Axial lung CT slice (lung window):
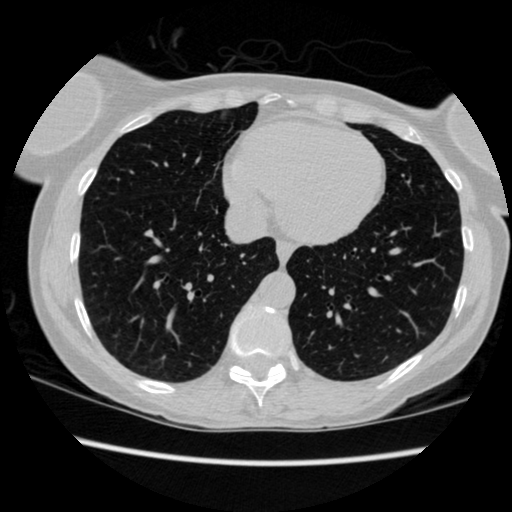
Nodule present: no